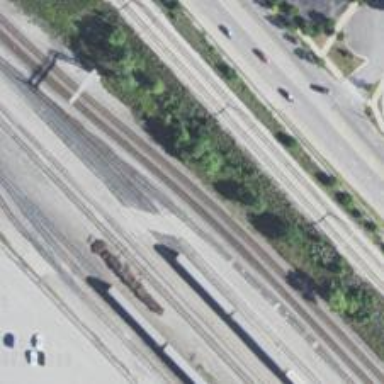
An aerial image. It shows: Railway track.